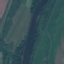
Label: River